Interaction volume radius: 5 \u00c5
Interaction volume height: 30 \u00c5
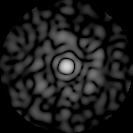
Disorder parameter: 0.8194